Question: I am trying to connect to a AWS linux instance from windows using Putty using the instructions @ <URL> ,can anyone provide assistance on how to debug this and fix it?

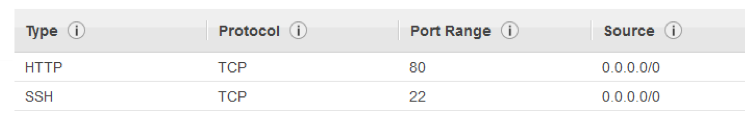
Answer: Check if your EC2 instance is running